Aerial crown-view tile of a tropical tree (Barro Colorado Island, Panama), acquired 20241112:
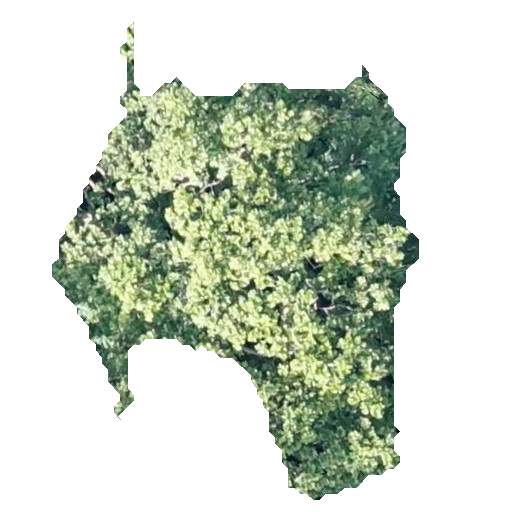
Species: Anacardium excelsum
GBIF accepted scientific name: Anacardium excelsum
Crown area: 155.327 m²